Interaction volume radius: 5 \u00c5
Interaction volume height: 20 \u00c5
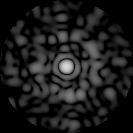
Disorder parameter: 0.8621